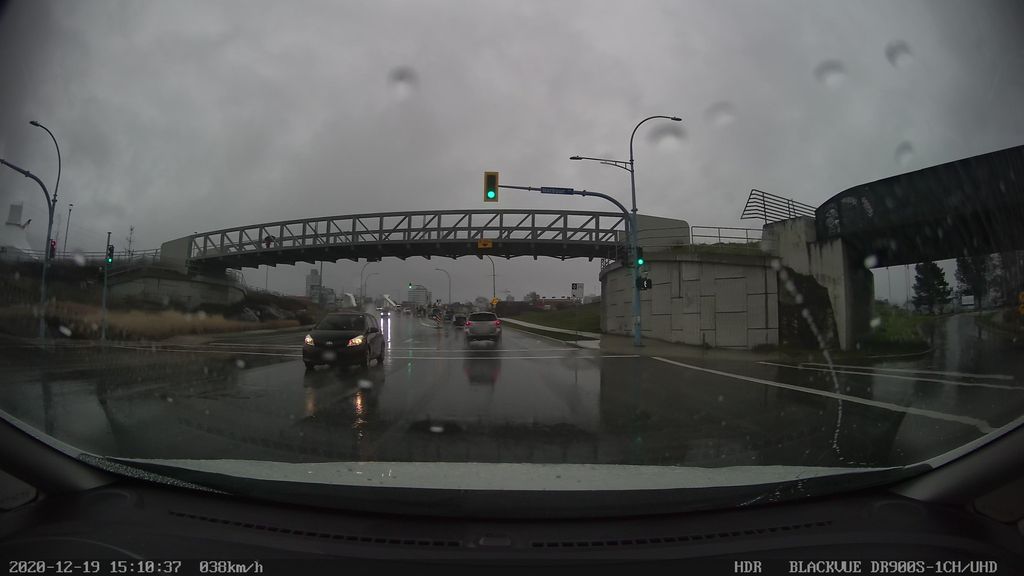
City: victoria